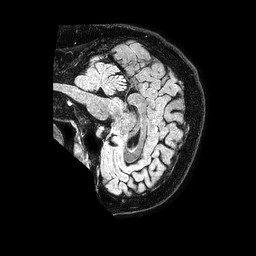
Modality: FLAIR
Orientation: sagittal
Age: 37
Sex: male
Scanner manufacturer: philips
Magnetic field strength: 1.5 T
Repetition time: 4.8 s
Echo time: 0.3 s